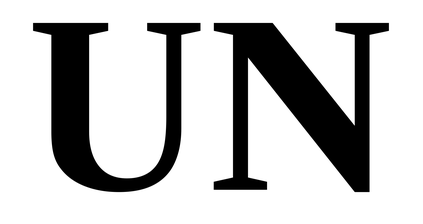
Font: LibreCaslonText_Bold